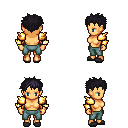
a pixel art fantasy rpg character, female body template, human, tanned skin, gold arm armor, teal pants, raven bedhead hairstyle, gray slippers, four views (front, back, left, right), 2x2 character sprite sheet, small pixel art, hard edges, no anti-aliasing